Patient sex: M
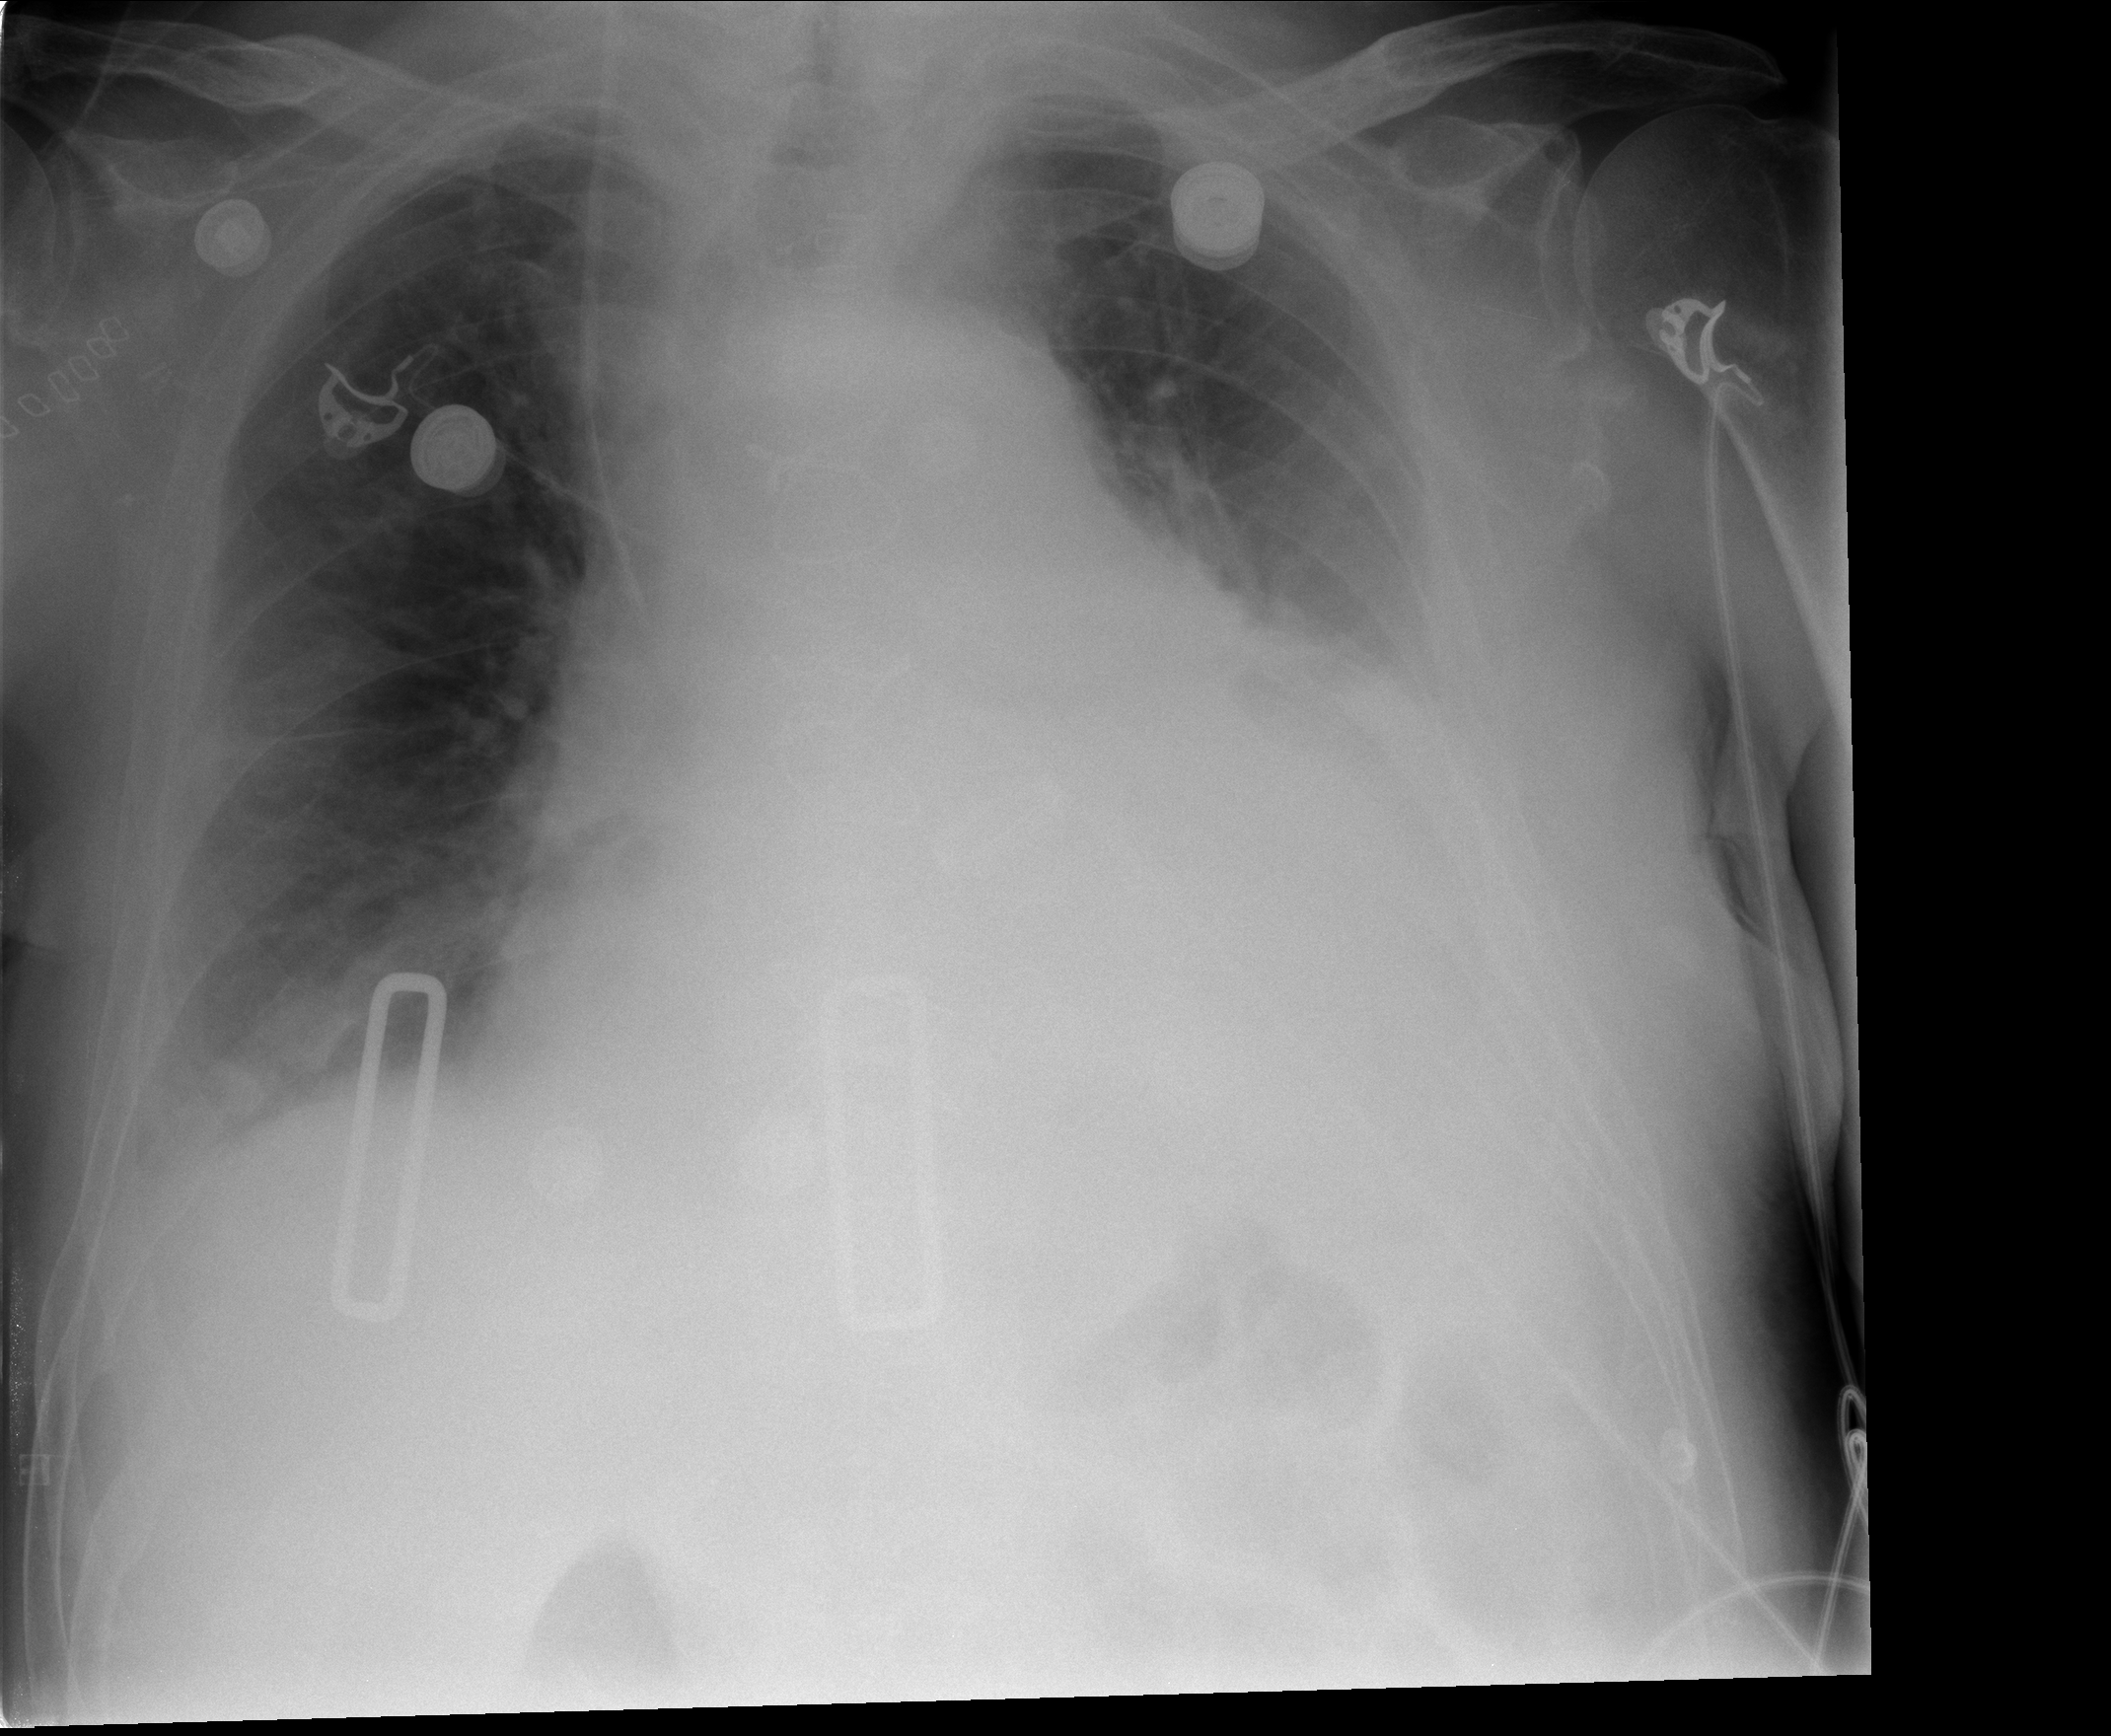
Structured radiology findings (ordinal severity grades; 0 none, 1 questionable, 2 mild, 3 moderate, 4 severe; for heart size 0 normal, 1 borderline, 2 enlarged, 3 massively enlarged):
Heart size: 3
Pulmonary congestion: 1
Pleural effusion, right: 1
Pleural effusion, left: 3
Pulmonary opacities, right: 0
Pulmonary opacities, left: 0
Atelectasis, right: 2
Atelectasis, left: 2